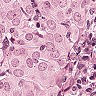
Metastatic tissue present: yes